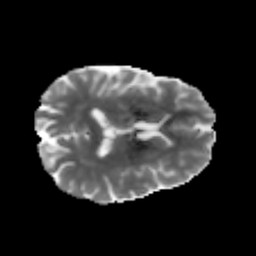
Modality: MD
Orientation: axial
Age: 37
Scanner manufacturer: philips
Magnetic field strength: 3 T
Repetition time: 7.767 s
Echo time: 0.1224 s